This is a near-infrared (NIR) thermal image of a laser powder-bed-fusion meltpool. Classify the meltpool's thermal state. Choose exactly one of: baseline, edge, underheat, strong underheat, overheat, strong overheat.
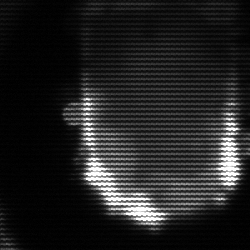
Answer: baseline